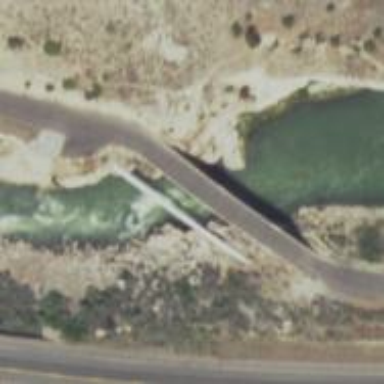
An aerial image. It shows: Service road that crosses over bridge.